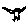
Label: bird